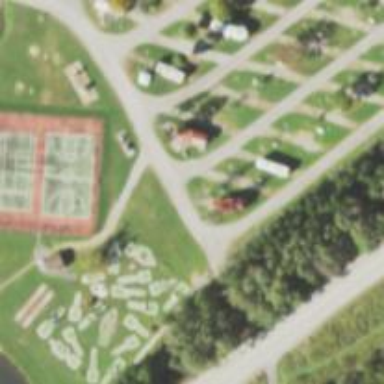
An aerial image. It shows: Miniature golf leisure land.